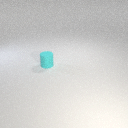
small cyan rubber cylinder